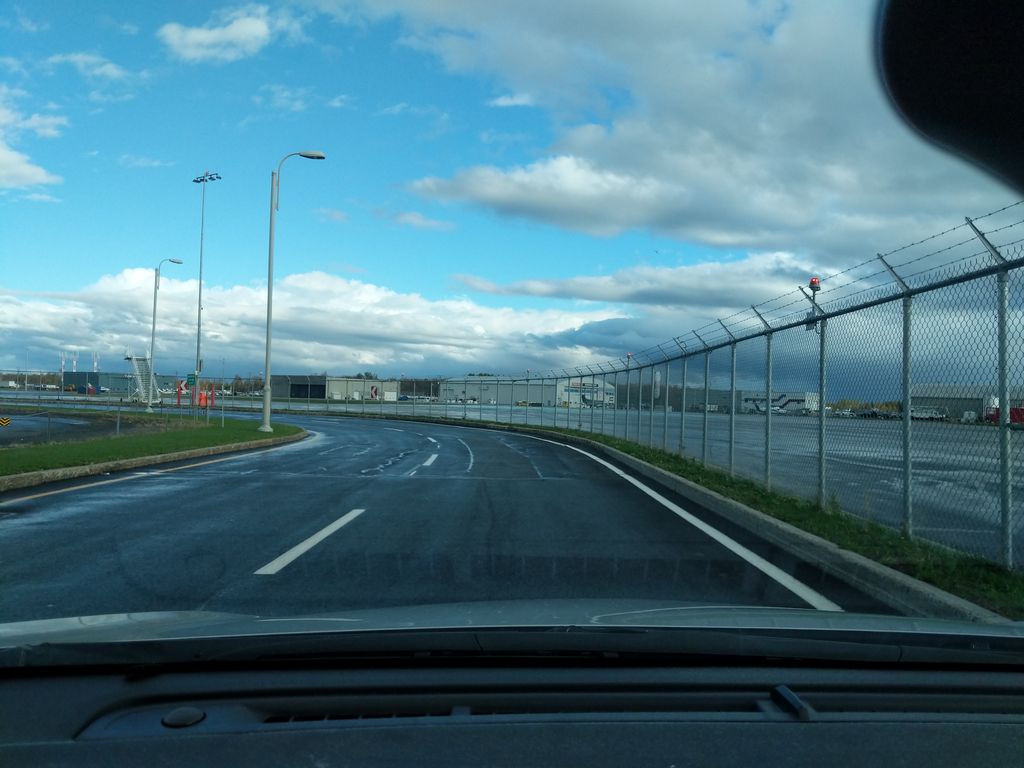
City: quebec_city